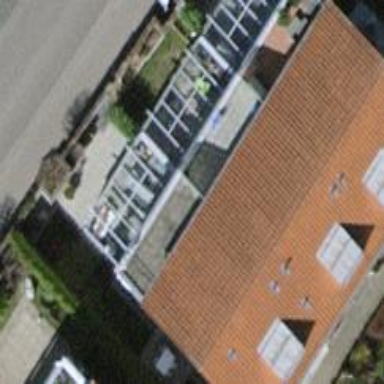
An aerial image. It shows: Terrace building.